Question: I have a strange issue with the latest version of masonry. Got it to work before but for a new project I downloaded the latest versions of both jQuery and Masonry, and all works fine. Except IE7 won't load the Masonry library due to an error in the plugin so it seems.
I got this error in the IE7 console:

This is the entire code of my test-file, so anybody can quickly reproduce it:
'''
<!DOCTYPE html>
<html>
<head>
<title>Test</title>
<script type='text/javascript' src='jquery-1.10.1.min.js'></script>
<script type='text/javascript' src='masonry.pkgd.min.js?ver=3.0.0'></script>
</head>
<body>
Test
</body>
</html>
'''
Am I missing something obvious or is Masonry no longer compatible with IE7? I didn't find anything about this on the website.
As you can see I'm using jQuery 1.10.1 and Masonry 3.0.0
Edit: I tried with the non-minimized version, and I get
'''
SCRIPT5009: 'Element' is undefined
masonry.pkgd.js, line 914 character 1
'''
Strange, because there is nothing called 'Element' on that line..
here's a snippet of masonry.pkgd.js:
'''
911 /*jshint browser: true, strict: true, undef: true, unused: true */
912 /*global define: false */
913
914 ( function( global, ElemProto ) {
915
916 'use strict';
917
918 var matchesMethod = ( function() {
919 // check un-prefixed
920 if ( ElemProto.matchesSelector ) {
921 return 'matchesSelector';
922 }
'''
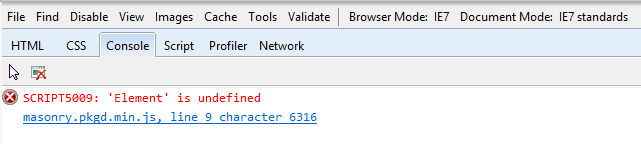
Answer: <URL>
> Masonry works in and modern browsers, including mobile browsers
on iOS and Android.